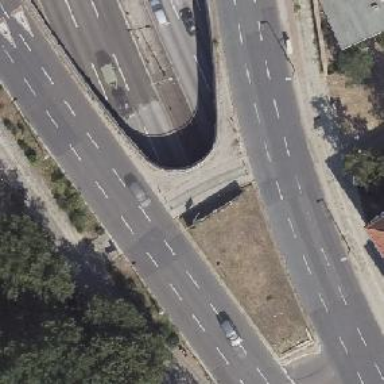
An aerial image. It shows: Secondary road with asphalt surface. There is cycle track on the right side.